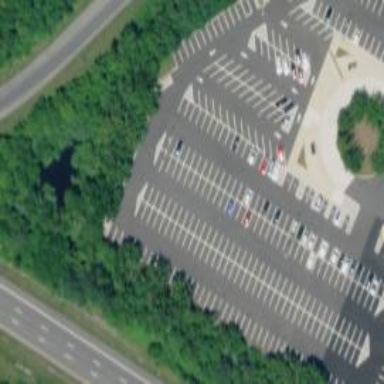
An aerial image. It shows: Surface parking lot with asphalt. It is park and ride facility.